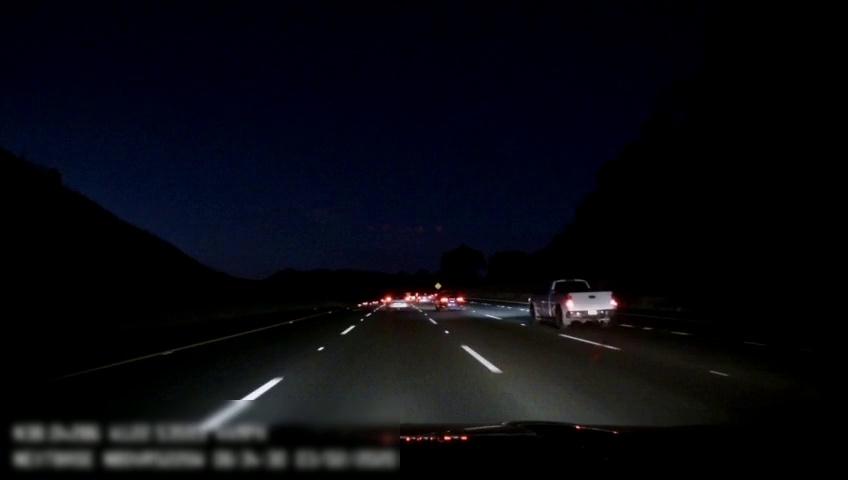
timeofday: Night
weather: Other
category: Drivable Space
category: Vehicles | SUV
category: Vehicles | Car
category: Vehicles | SUV
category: Vehicles | Truck
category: Lanes | Alternate Lane
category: Lanes | Current Lane
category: Lanes | Current Lane
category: Lanes | Alternate Lane
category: Lanes | Alternate Lane
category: Lanes | Alternate Lane